Interaction volume radius: 5 \u00c5
Interaction volume height: 25 \u00c5
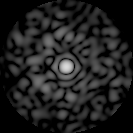
Disorder parameter: 0.8166